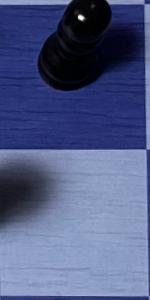
Label: Empty